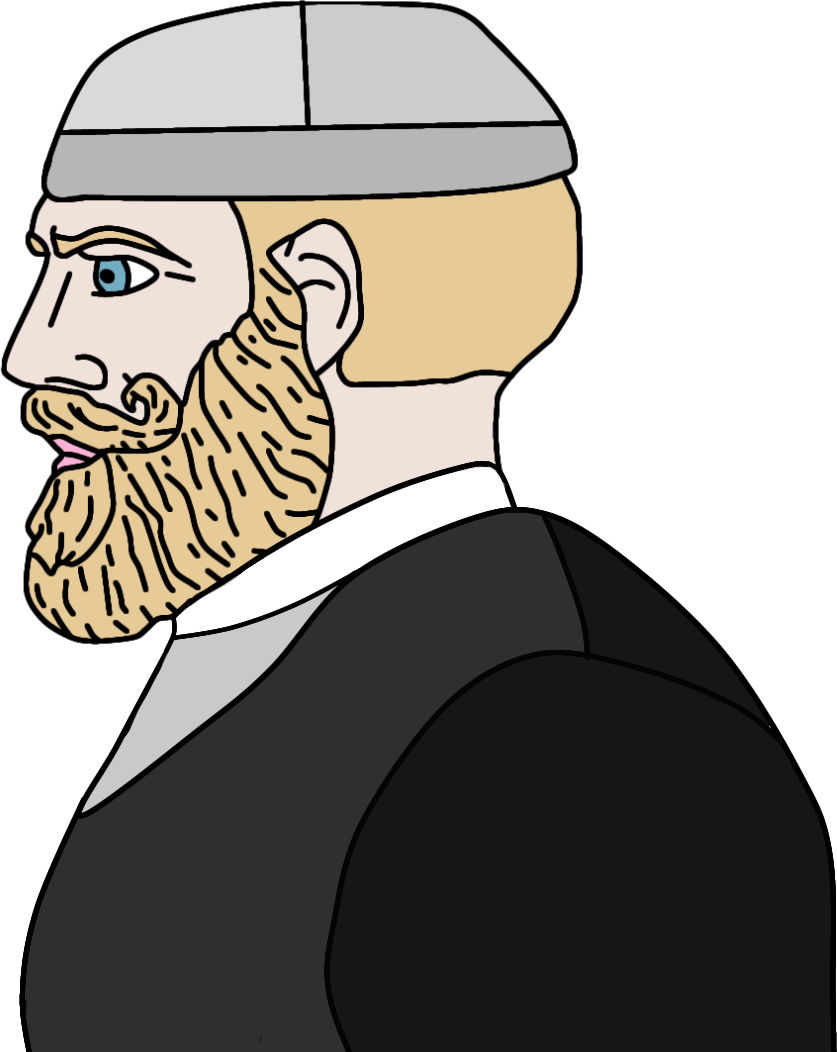
Label: 4_Yes_Chad